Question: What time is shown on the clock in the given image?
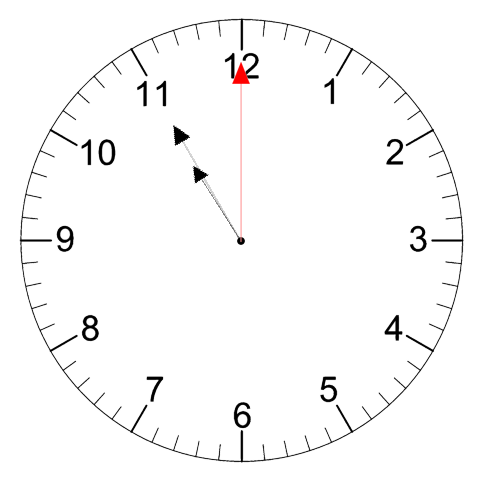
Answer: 10:55:00